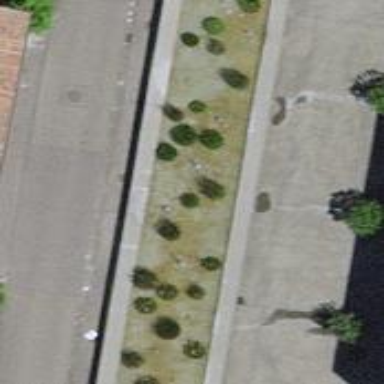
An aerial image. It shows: Beautiful fountain.